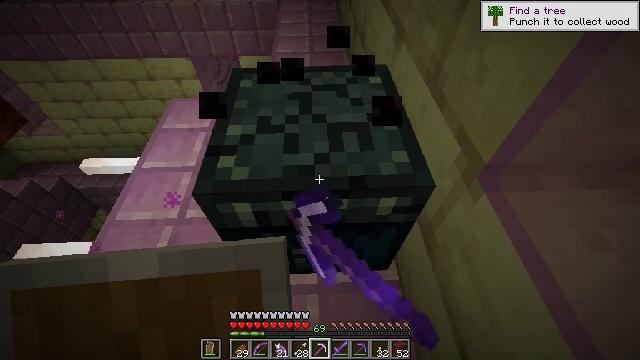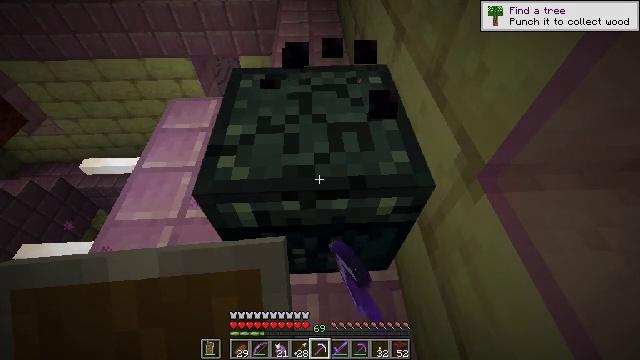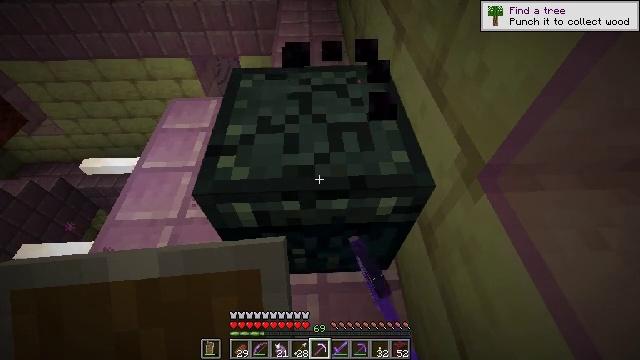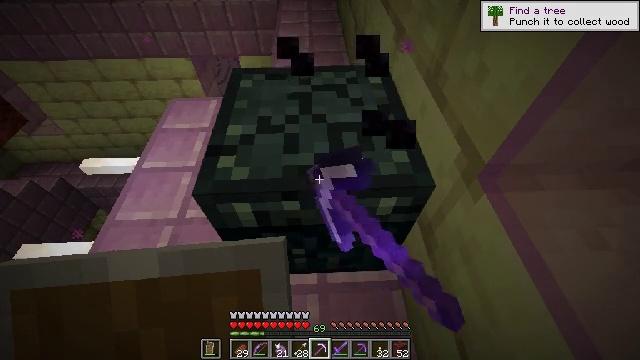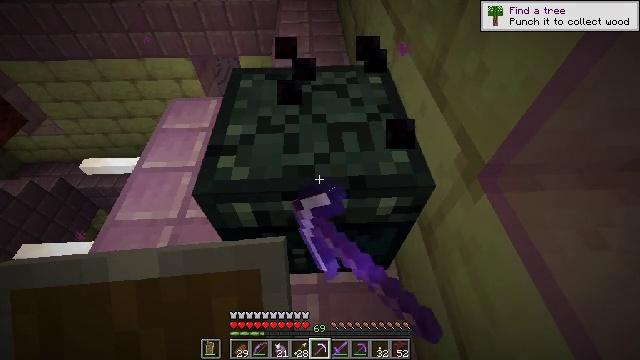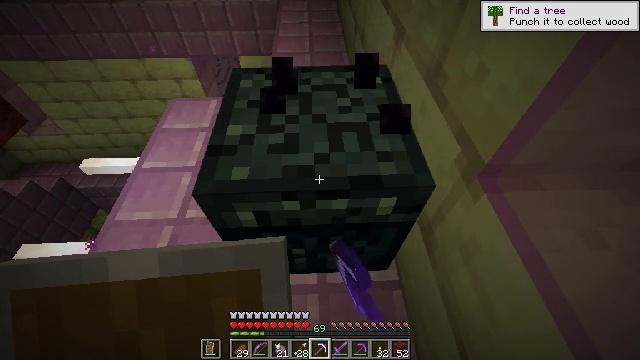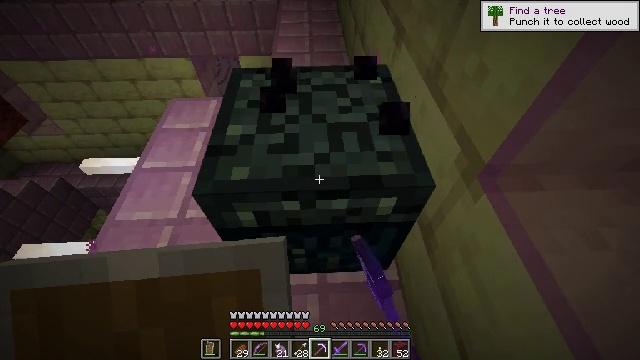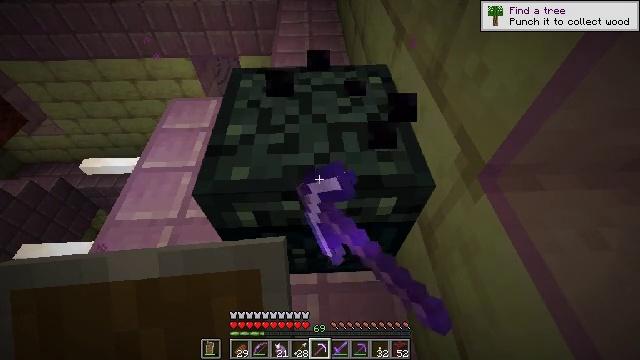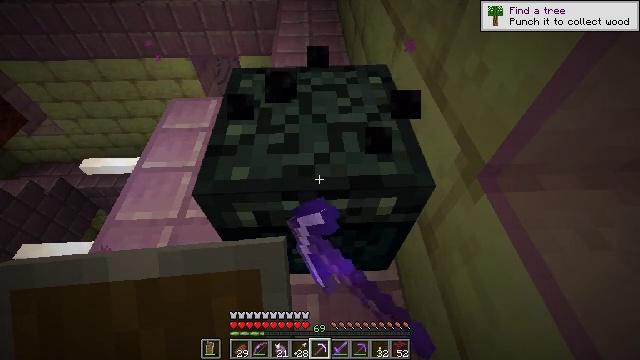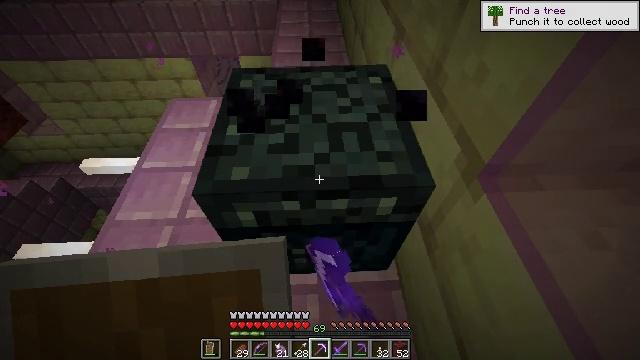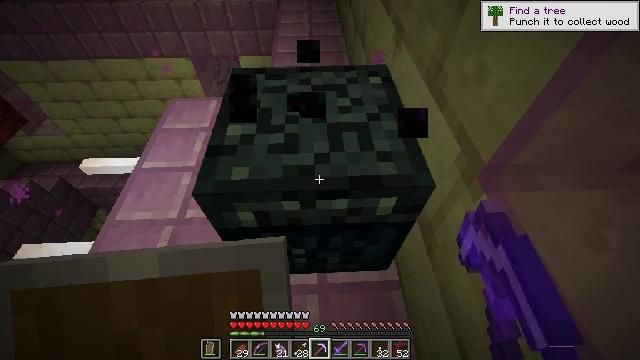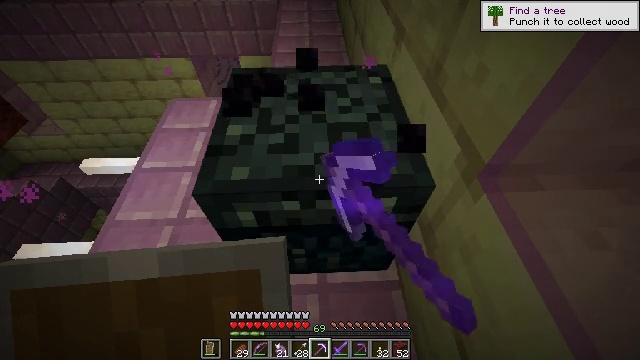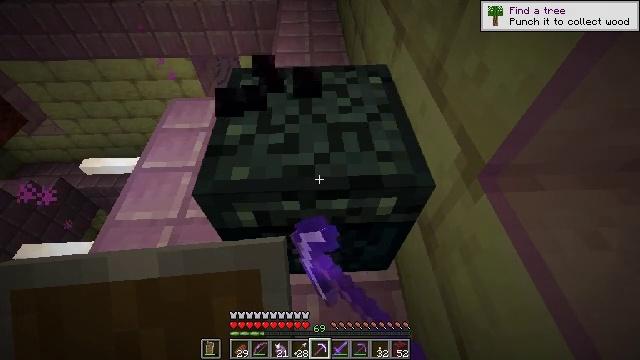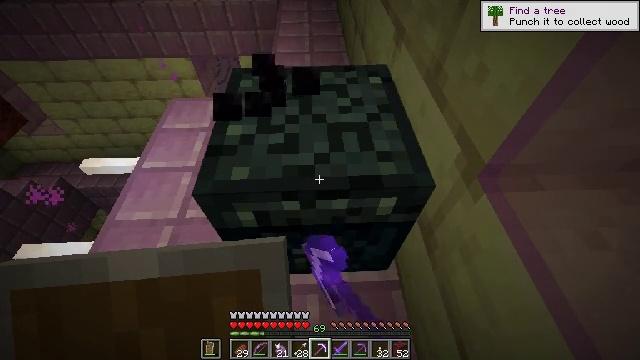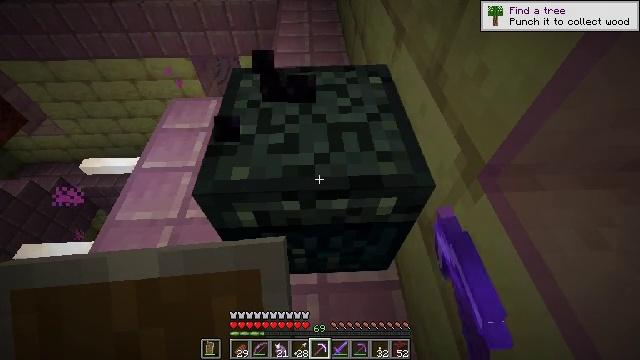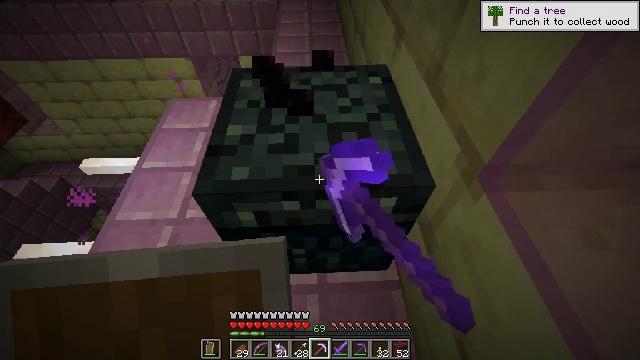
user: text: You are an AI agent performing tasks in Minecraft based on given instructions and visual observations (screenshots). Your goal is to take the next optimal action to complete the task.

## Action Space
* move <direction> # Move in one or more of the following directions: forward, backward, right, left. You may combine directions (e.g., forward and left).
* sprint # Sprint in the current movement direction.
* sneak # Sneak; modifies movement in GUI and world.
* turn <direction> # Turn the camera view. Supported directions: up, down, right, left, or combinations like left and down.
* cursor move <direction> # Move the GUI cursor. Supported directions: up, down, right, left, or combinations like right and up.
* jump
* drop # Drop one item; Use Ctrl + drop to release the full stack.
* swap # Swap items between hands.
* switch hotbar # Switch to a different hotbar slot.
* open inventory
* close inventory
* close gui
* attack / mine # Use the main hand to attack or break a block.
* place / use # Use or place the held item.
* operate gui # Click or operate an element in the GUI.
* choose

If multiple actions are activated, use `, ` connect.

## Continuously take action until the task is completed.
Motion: motion action
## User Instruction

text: Left click on the ender chest to mine.
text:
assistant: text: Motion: attack / mine
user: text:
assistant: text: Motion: attack / mine
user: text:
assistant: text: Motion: attack / mine
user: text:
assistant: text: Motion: attack / mine
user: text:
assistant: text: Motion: attack / mine
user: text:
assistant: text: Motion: attack / mine
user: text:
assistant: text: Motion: attack / mine
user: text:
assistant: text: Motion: attack / mine
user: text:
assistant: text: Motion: attack / mine
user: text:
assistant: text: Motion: attack / mine
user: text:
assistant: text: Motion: attack / mine
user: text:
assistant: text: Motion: attack / mine
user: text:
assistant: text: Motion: attack / mine
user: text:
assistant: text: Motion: attack / mine
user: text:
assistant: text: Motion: attack / mine
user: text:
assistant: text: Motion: attack / mine
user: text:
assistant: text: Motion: attack / mine
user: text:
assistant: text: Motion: attack / mine
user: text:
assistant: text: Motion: attack / mine
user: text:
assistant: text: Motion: attack / mine
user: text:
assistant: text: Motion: attack / mine
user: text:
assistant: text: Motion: attack / mine
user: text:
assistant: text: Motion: attack / mine
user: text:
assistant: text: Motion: attack / mine
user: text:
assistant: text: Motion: attack / mine
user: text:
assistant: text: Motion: attack / mine
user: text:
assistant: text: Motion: attack / mine
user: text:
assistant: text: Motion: attack / mine
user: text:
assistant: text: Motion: attack / mine
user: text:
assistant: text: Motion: attack / mine